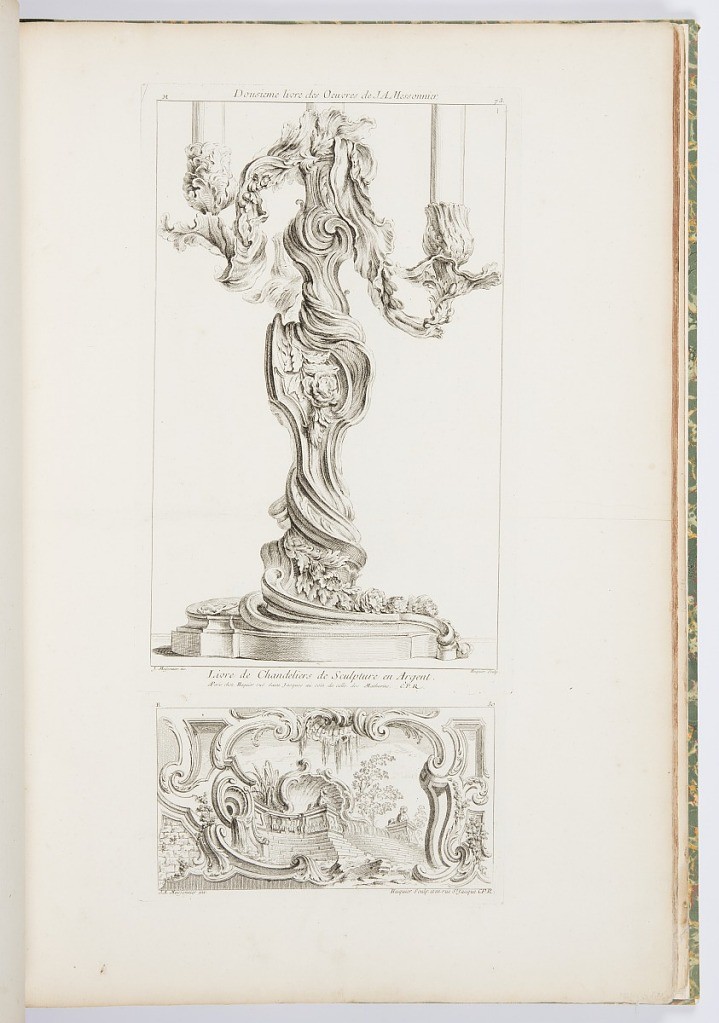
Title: Dousieme livre des oeuvres de J.A. Meissonnier/Livre de Chandeliers de Sculpture en Argent.
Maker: Juste-Aurèle Meissonnier, French, b. Italy, 1695–1750
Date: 1740
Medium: Engraving on white laid paper
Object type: Print
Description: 1921-6-212-31-a: Candelabra with three branches exuberantly decorat...;     1921-6-212-31-b: Design composed of a frame of volutes in which ste...